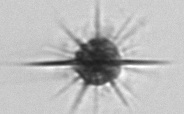
Label: Acantharia